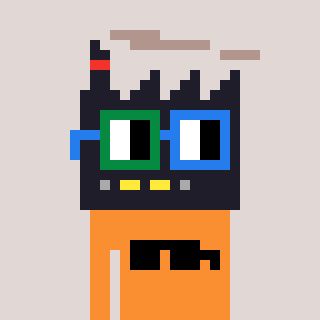
a pixel art character with square green and blue glasses, a factory-shaped head and a orange-colored body on a warm background